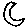
Label: moon